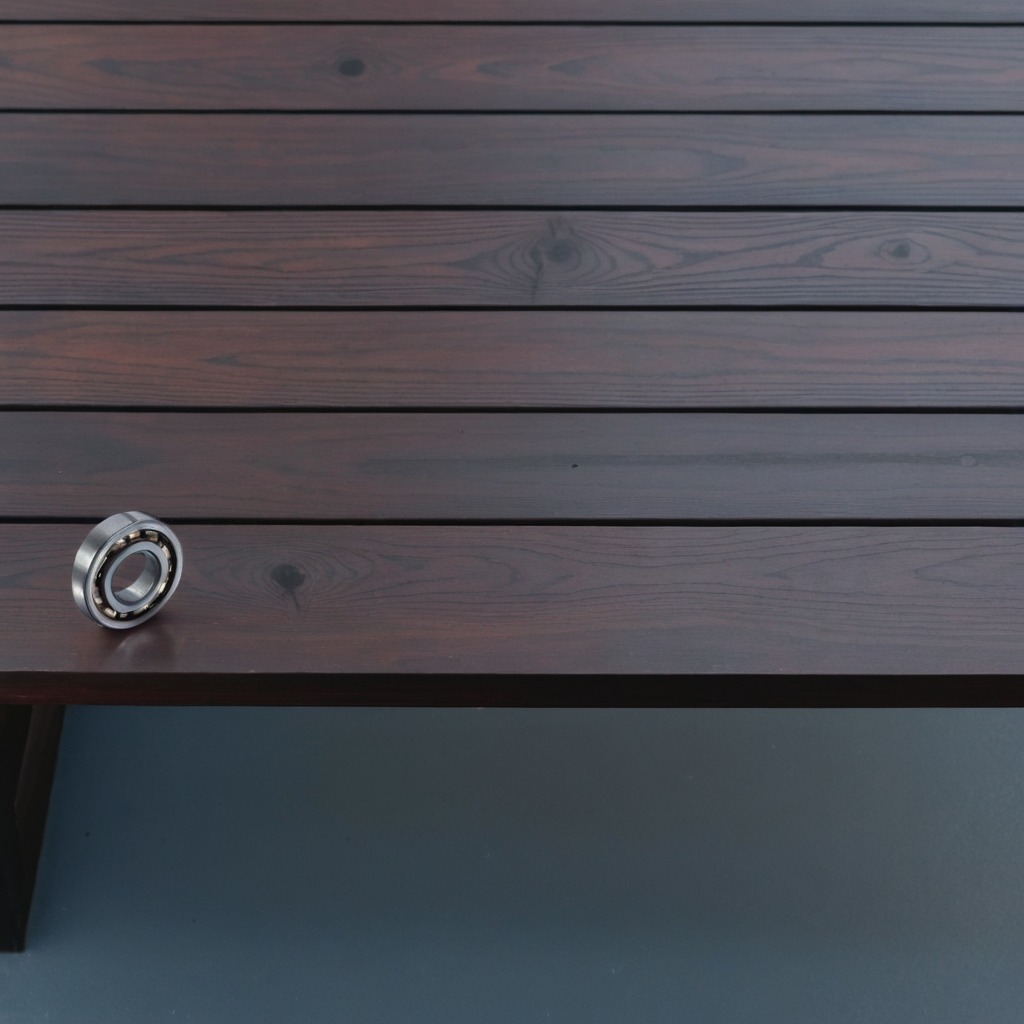
A metal ball bearing is lying on the clean organized dark wood workbench in an outdoor DIY or construction setup afternoon light completely empty.